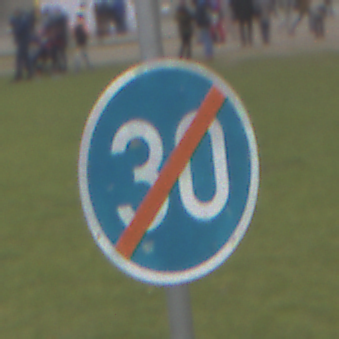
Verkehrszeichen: EndeMindestgeschwindigkeit
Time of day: Midday
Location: Outdoor (Suburban)
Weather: Overcast
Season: NotSpecified
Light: Natural